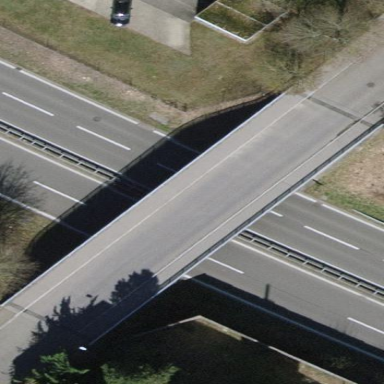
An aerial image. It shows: Cantilever beam bridge structure.